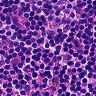
Metastatic tissue present: no